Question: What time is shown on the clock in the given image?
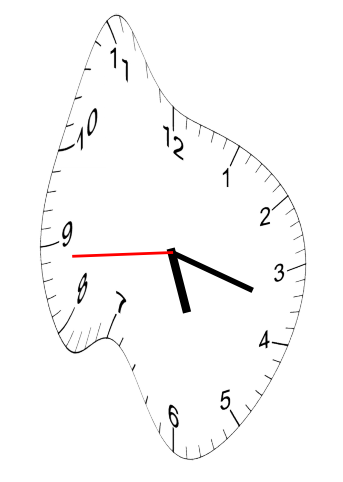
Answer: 05:17:44